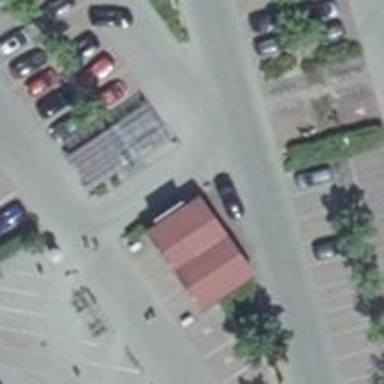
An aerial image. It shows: Fast food establishment.